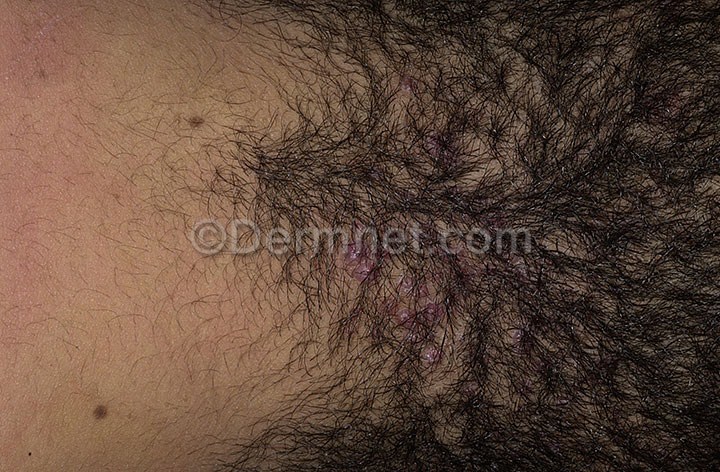
Disease: Hair Loss Photos Alopecia and other Hair Diseases